Current action and preconditions to check: trajectory_clear

Your task: For each precondition in the list above, predict whether it will hold at this action.

Consider the current scene as observed from the mobile robot's camera, and analyze the predicted future states of all dynamic agents (e.g., people, animals, vehicles, or any moving entities) within the NEXT SECOND.

IMPORTANT: Only answer "very likely" if you are absolutely certain—based on strong, clear evidence—that a dynamic agent will violate the precondition in the predicted future state. Do NOT answer "very likely" for unlikely, ambiguous, or low-probability risks.

Ask yourself for each precondition: Is there a high probability, with clear and convincing evidence, that the predicted future states of any dynamic agent will interfere with the predicted future state of the currently executing action within the NEXT SECOND, causing that precondition to fail?

Assess the risk level based on these predictions. Use "likely" or "very likely" if motions create a clear risk of interference.

Use "neutral" or "improbable" if agents are nearby but their predicted paths are clearly diverging or non-conflicting.

Failure Risk Categories: "very improbable", "improbable", "neutral", "likely", "very likely"

Answer Format: Output ONLY the probability_of_failure value from these categories: "very improbable", "improbable", "neutral", "likely", "very likely"

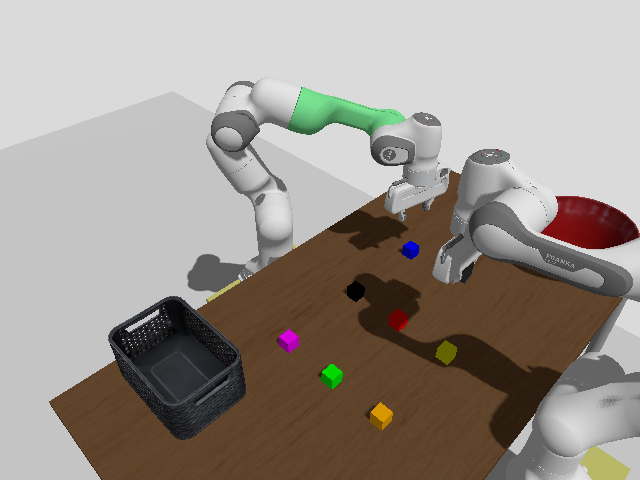

Answer: very improbable